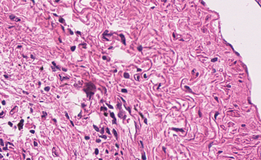
Tumor epithelial tissue: no
Tumor-associated stroma tissue: yes
Normal tissue: no